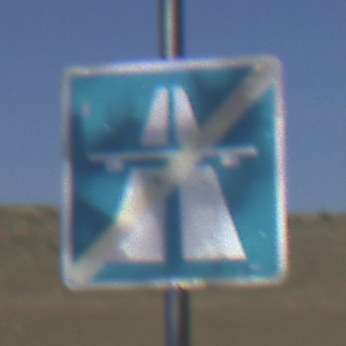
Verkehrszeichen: EndeAutbahn
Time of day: MorningAfternoon
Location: Outdoor (Nature)
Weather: Clear
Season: NotSpecified
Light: Natural